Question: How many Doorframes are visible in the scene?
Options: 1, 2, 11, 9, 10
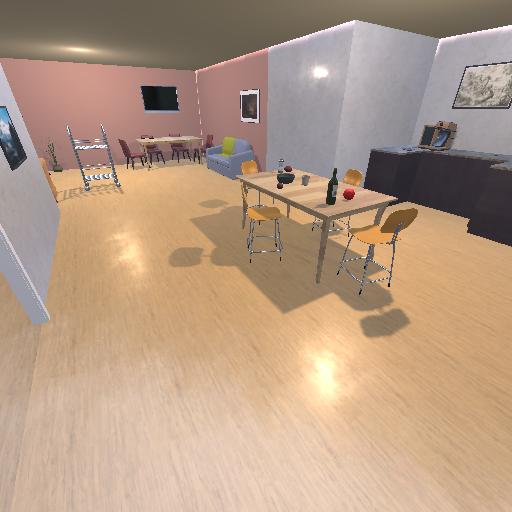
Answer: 1